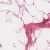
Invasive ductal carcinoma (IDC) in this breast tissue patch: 0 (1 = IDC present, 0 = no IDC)